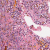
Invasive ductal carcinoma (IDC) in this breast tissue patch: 0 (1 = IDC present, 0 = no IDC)